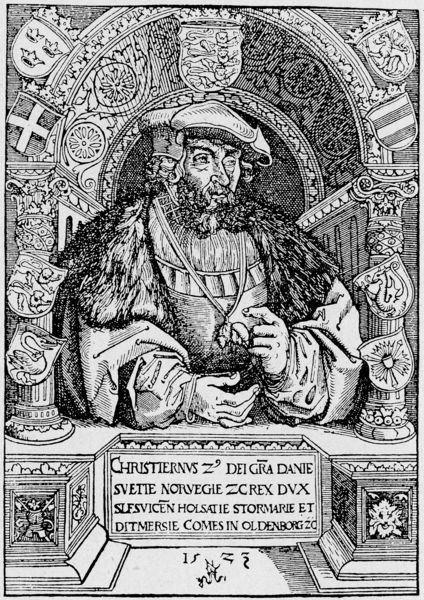
Titel: Bildnis von Christian II König von Dänemark
Künstler: Lucas d.Ä. Cranach
Institution: (Seriendruck)
Schlagwörter: mann, umhang, hut, mund, nase, säule, säulen, tiere, haube, malerei, ornament, alt, bart, kappe, mütze, architektur, arme, augen, barock, gesicht, kragen, pelz, sockel, bildnis, hände, portrait, porträt, kirche, gewand, mantel, kaufmann, locken, renaissance, schulter, fell, schrift, bogen, halsband, kette, graphik, kuppel, könig, kartusche, inschrift, ornamente, nische, gewölbe, lamm, medaillon, kreuz, druck, radierung, stich, text, norwegen, schweden, orden, wappen, anhänger, christus, mittelalter, dürer, goldenes fliess, siegel, kupferstich, rosetten, legende, tonne, triumphbogen, tonnengewölbe, reformation, pfalz, goldenes flies, goldenes vließ, flies, christian, wittelsbach, ärmle, fließ, oldenburg, atel, marder, orden vom goldenen vlies, ottheinrich, poarait